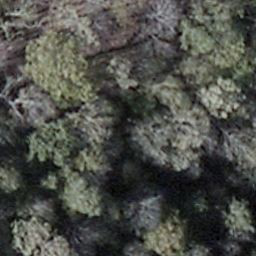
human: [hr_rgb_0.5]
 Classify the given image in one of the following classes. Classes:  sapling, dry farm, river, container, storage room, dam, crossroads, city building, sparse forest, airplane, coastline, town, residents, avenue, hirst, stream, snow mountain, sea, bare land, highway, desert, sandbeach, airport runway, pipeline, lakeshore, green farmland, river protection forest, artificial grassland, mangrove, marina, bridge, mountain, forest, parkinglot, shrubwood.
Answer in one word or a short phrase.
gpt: shrubwood